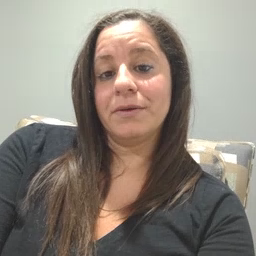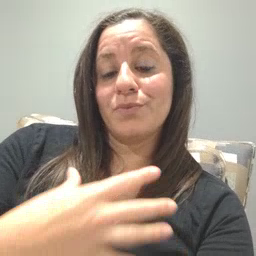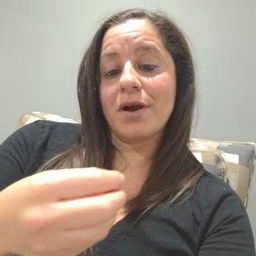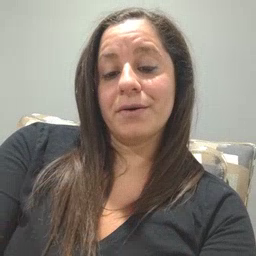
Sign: white